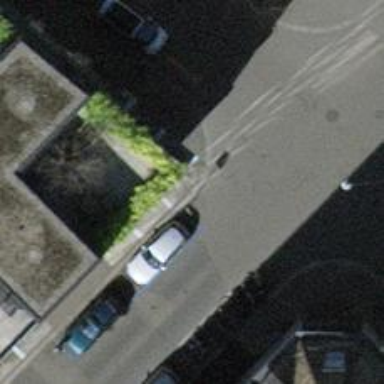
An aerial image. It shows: Kerb serving as barrier.